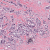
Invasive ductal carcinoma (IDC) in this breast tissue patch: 1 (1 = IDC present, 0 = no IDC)